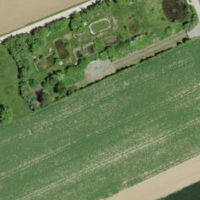
EUNIS habitat code: 52
Species observed at this site:
Cornus sanguinea
Centaurea scabiosa